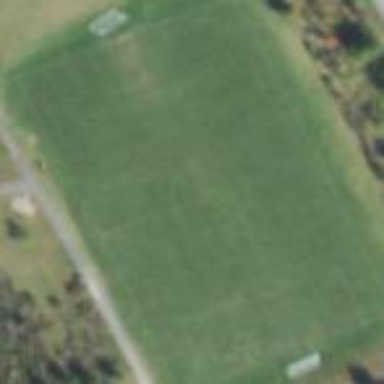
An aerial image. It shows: Soccer pitch designated for leisure and sports activities.